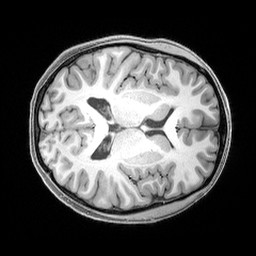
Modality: T1w
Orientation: axial
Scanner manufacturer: siemens
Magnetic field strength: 3 T
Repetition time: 2.4 s
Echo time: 0.00215 s